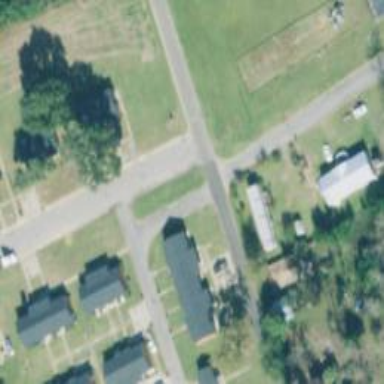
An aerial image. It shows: Residential road.